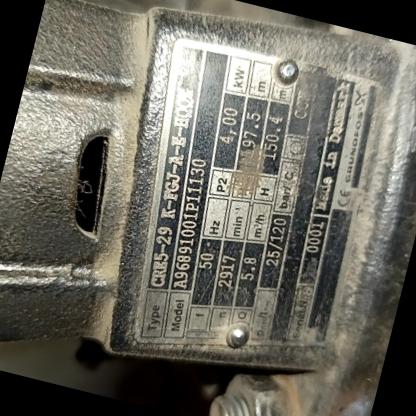
Klasa: tabliczka-znamionowa